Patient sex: M
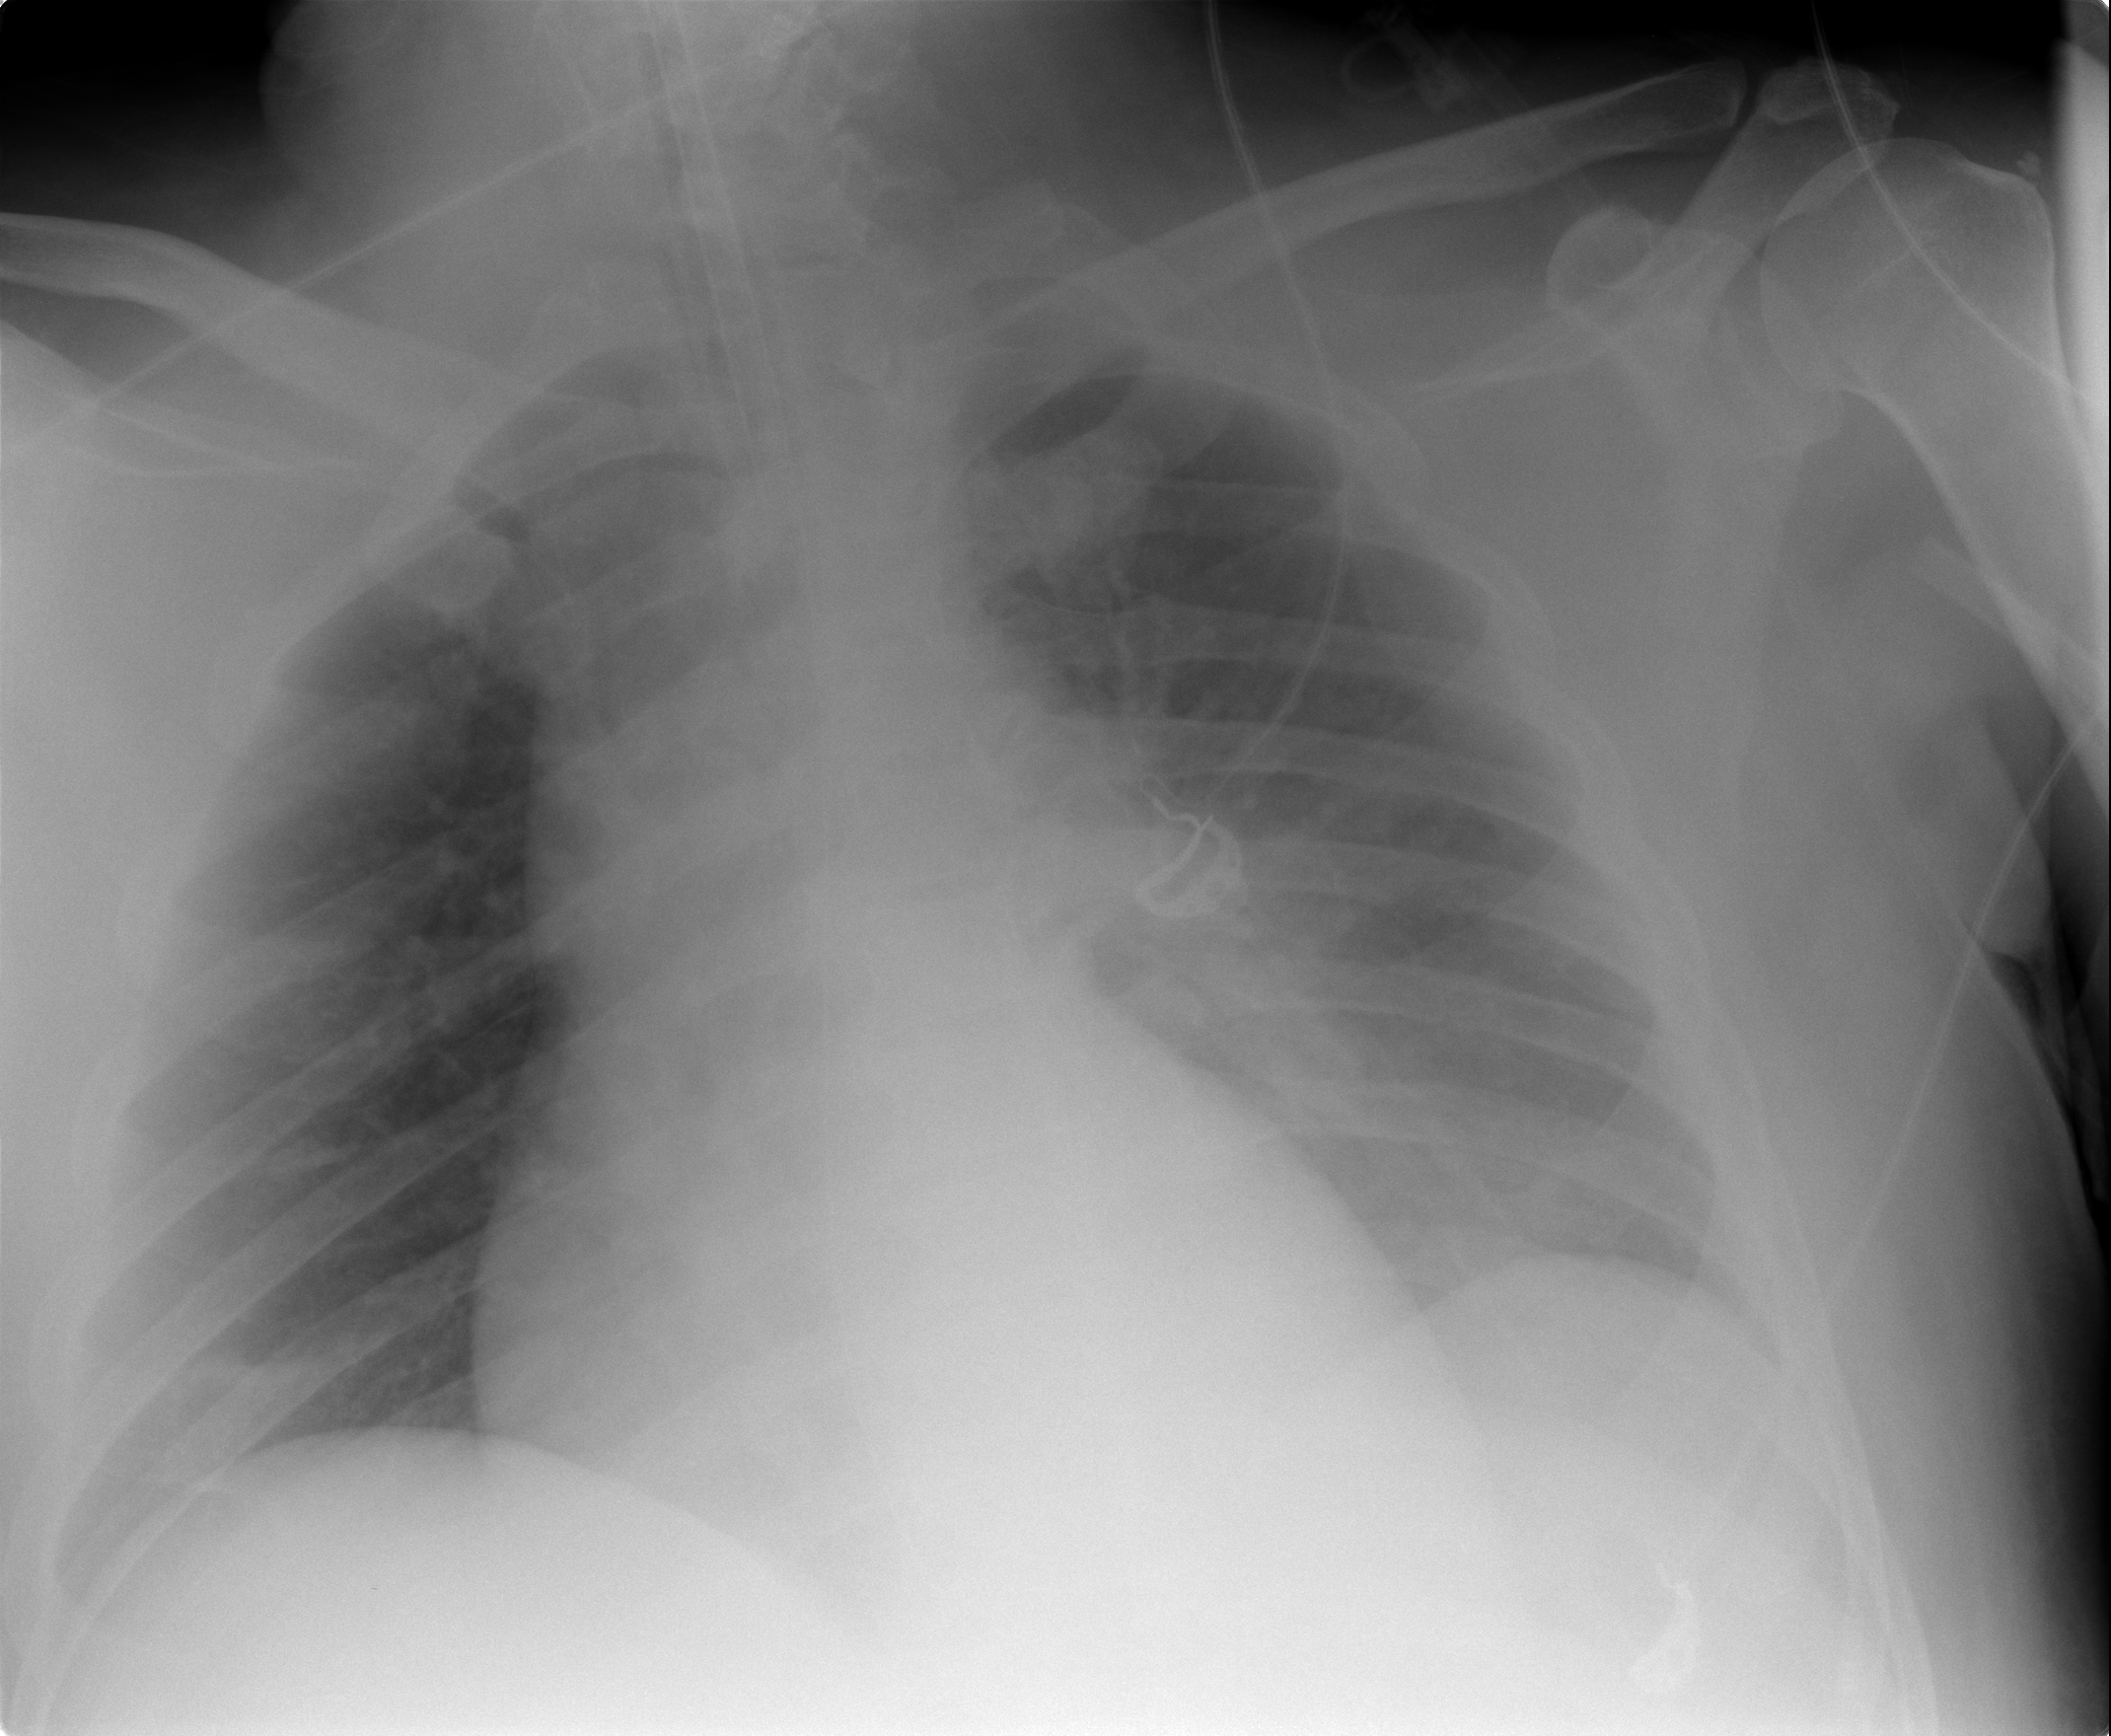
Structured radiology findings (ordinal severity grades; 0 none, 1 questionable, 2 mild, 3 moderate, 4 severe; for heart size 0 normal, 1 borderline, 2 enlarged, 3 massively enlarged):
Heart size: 2
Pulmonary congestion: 0
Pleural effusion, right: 0
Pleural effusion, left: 0
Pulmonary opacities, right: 0
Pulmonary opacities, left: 3
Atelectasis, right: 0
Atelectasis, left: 0